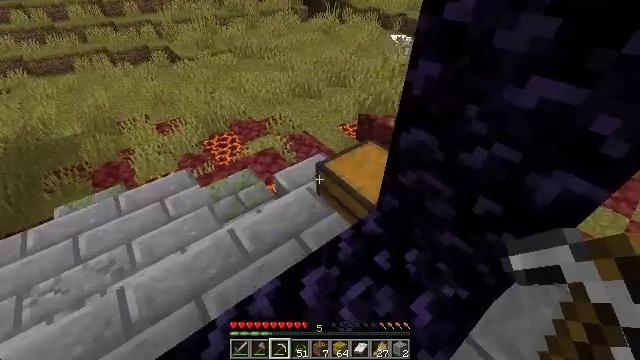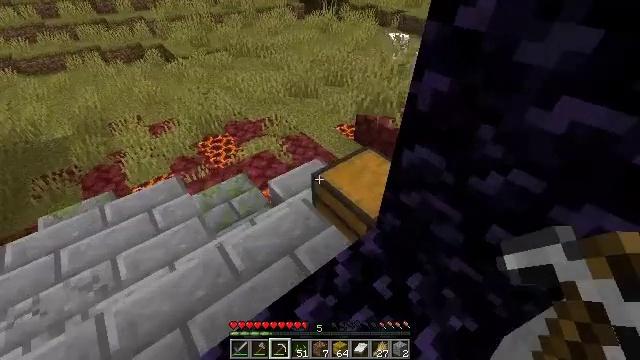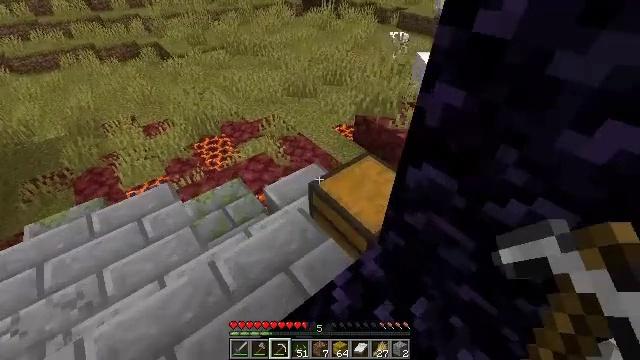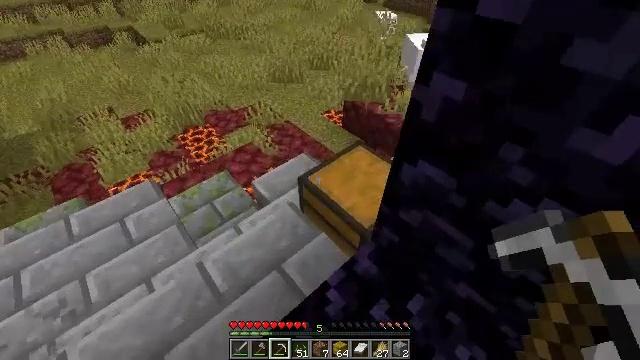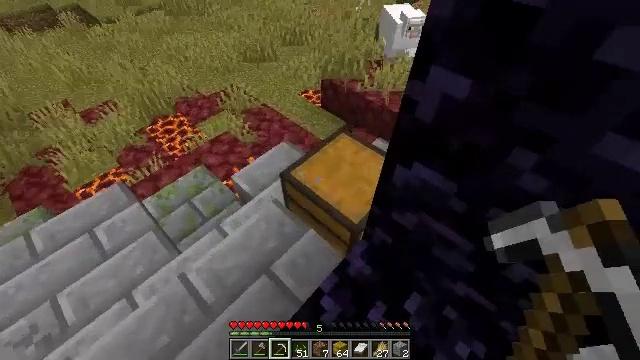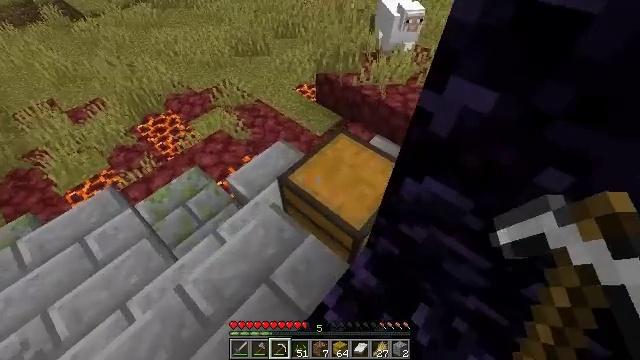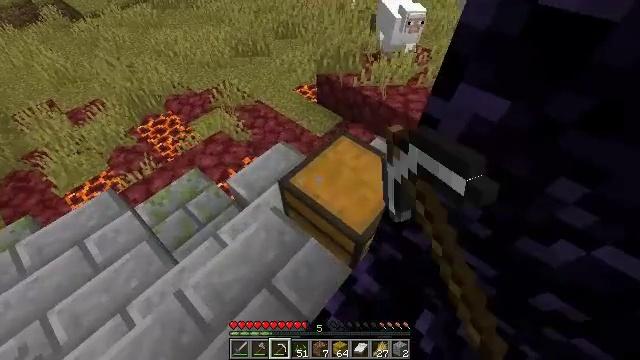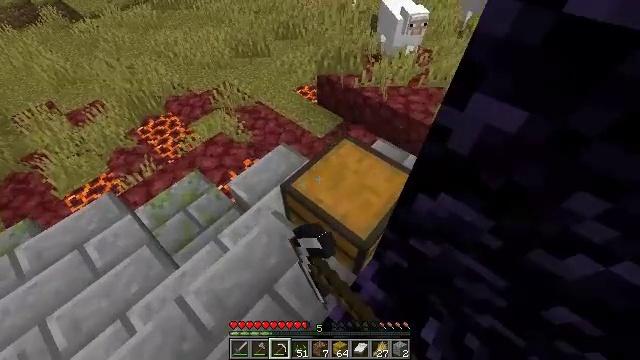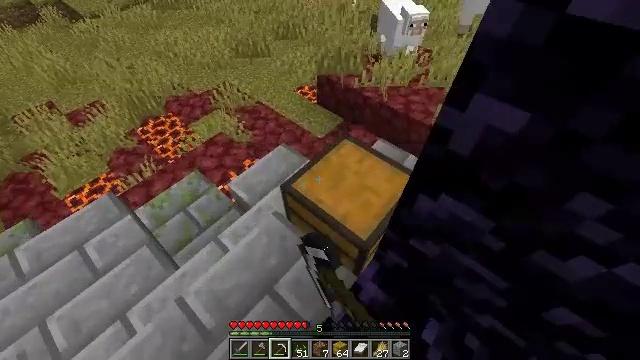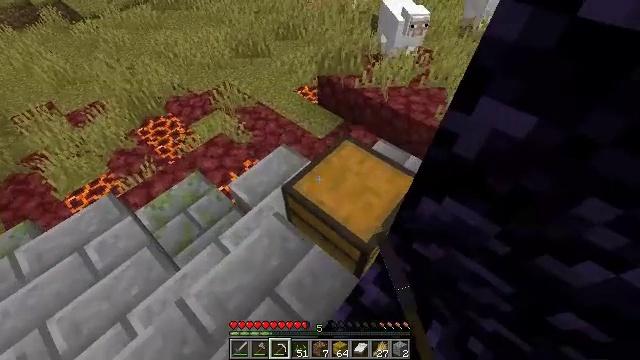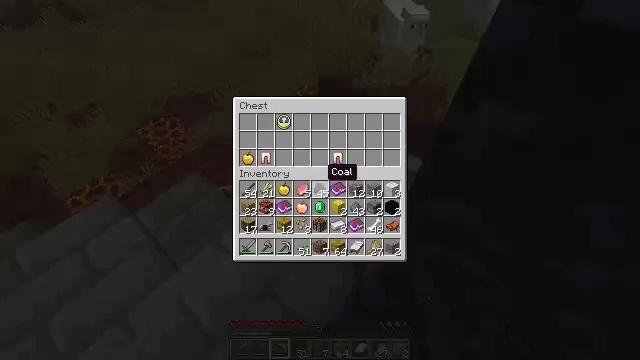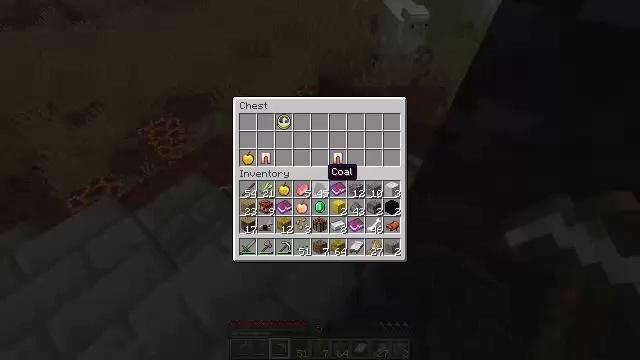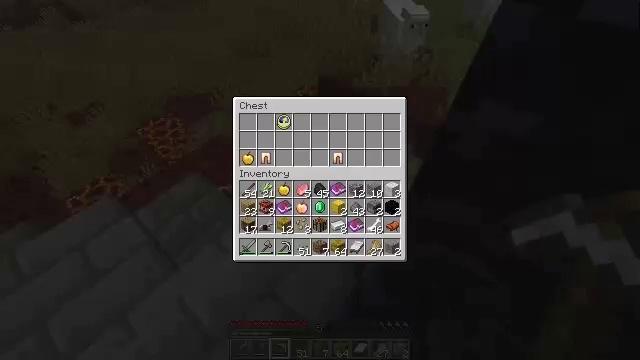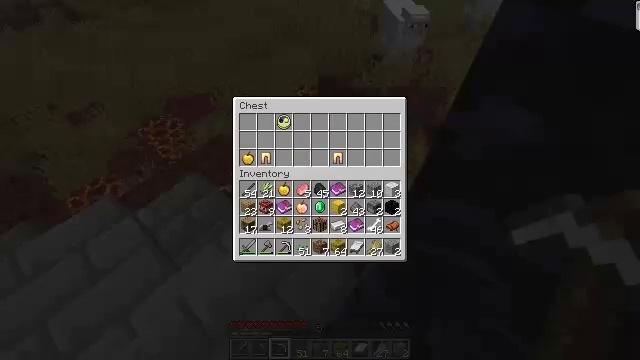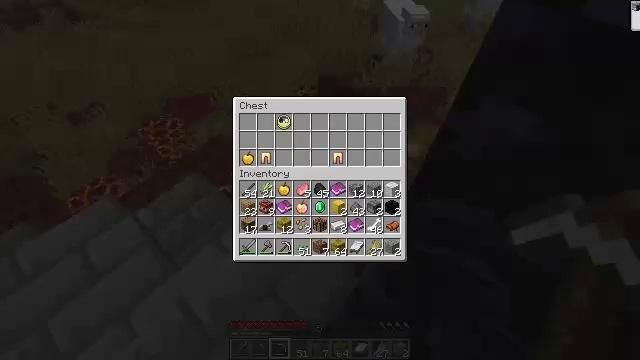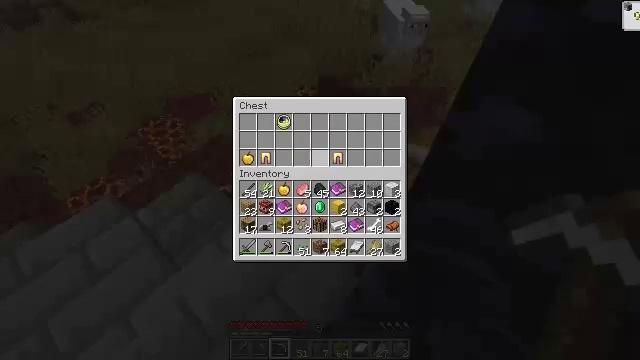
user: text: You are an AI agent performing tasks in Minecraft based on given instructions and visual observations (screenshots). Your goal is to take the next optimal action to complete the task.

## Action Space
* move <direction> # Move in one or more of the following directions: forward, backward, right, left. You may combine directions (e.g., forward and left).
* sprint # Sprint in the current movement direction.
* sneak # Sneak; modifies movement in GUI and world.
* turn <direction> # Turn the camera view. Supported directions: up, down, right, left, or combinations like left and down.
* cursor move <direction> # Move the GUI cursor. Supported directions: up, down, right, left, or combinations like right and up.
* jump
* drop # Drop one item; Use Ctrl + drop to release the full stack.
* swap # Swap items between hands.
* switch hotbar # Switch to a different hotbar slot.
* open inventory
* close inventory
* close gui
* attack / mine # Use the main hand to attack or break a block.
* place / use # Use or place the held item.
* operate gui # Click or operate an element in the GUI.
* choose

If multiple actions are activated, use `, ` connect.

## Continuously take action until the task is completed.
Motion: motion action
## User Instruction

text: Drop beetroot seeds.
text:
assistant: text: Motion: move forward
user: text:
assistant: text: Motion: move forward
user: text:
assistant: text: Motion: move forward, turn right and down
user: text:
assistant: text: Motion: turn right and down
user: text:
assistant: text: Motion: turn right and down, use / place
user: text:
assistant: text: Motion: use / place
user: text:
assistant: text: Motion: use / place
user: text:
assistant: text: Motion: no_op
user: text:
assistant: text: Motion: no_op
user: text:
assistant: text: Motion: open gui
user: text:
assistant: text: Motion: no_op
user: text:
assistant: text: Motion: no_op
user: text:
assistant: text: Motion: no_op
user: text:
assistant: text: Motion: no_op
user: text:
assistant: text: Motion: no_op
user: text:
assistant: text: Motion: no_op
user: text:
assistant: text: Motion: no_op
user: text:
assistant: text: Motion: cursor move up
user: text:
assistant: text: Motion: cursor move left and up
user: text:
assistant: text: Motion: no_op
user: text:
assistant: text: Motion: no_op
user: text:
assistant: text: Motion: cursor move left and down
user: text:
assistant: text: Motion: cursor move left and down
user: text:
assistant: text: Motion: no_op
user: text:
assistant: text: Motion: no_op
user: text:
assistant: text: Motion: no_op
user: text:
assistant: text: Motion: no_op
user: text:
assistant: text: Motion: no_op
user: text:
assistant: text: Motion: no_op
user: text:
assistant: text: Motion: no_op